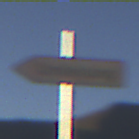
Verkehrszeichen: UmleitungswegweiserLinksweisend
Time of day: SunriseSunset
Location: Outdoor (Nature)
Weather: Clear
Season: NotSpecified
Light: Natural